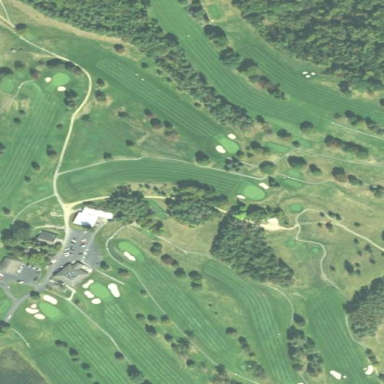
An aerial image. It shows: Golf course surrounded by greenery.